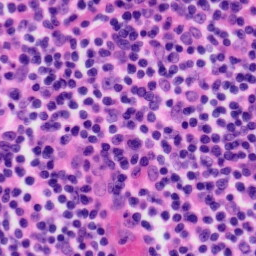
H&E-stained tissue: Tonsil